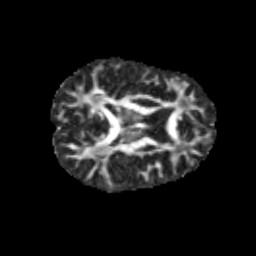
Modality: FA
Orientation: axial
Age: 13
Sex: male
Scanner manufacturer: siemens
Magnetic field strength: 3 T
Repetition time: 3.8 s
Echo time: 0.07 s